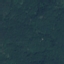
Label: Forest